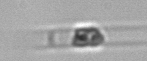
Label: Dactyliosolen_blavyanus